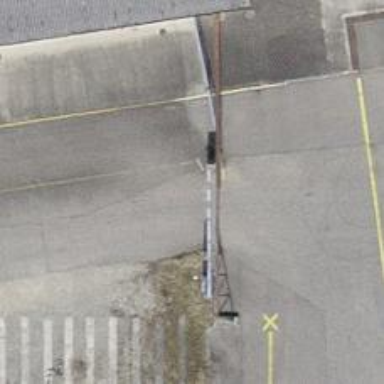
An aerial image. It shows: Gate.